Interaction volume radius: 5 \u00c5
Interaction volume height: 35 \u00c5
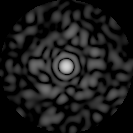
Disorder parameter: 0.8709